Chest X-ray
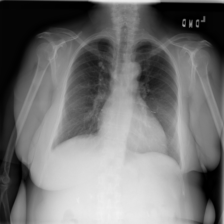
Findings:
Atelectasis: negative
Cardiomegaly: negative
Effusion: negative
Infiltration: negative
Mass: negative
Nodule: positive
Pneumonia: negative
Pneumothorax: negative
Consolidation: negative
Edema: negative
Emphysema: negative
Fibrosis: negative
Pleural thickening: negative
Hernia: negative